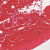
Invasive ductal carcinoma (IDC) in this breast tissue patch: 0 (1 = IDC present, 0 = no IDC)